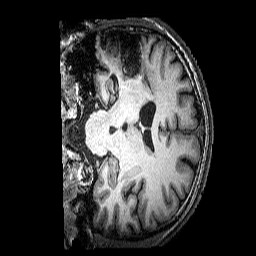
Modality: T1w
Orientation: coronal
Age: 43
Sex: male
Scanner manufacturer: siemens
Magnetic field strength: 3 T
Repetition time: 2.25 s
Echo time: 0.00452 s